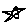
Label: star